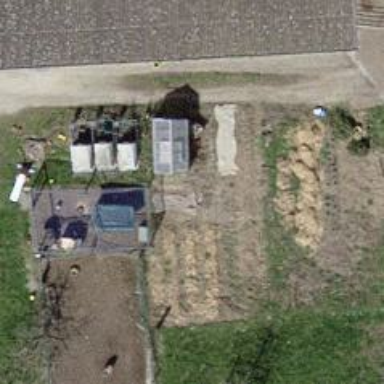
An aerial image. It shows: Farm.